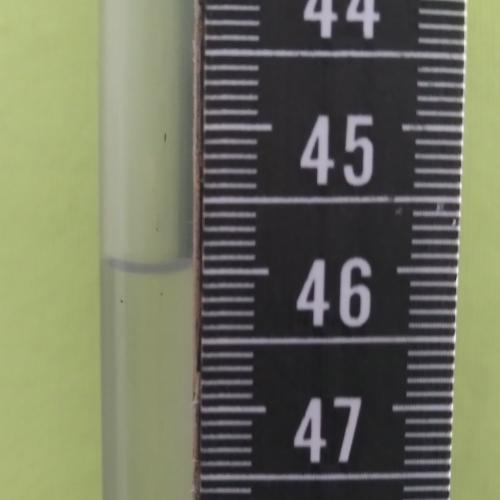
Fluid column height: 46.0 cm